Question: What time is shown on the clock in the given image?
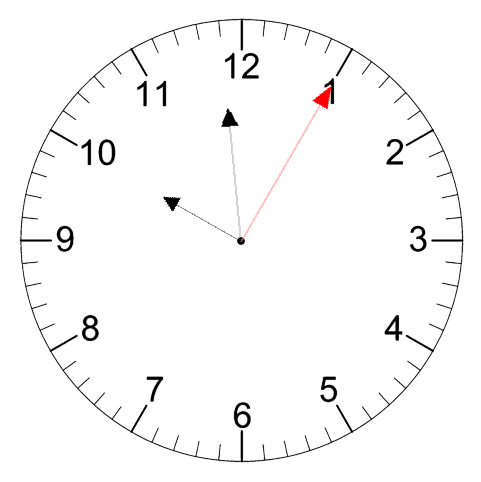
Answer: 09:59:05